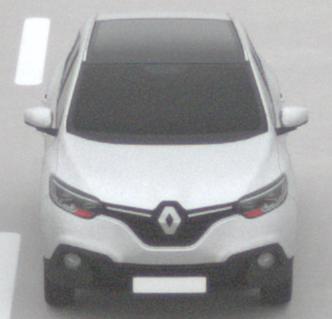
Make: Renault
Model: Kadjar ENERGY TCe 130
Detailed model: Kadjar
Model produced from: 2015/05
Model produced until: 2018/08
Doors: 5
Color: white
Road condition: dry road
Daytime: midday
Contrast: low contrast